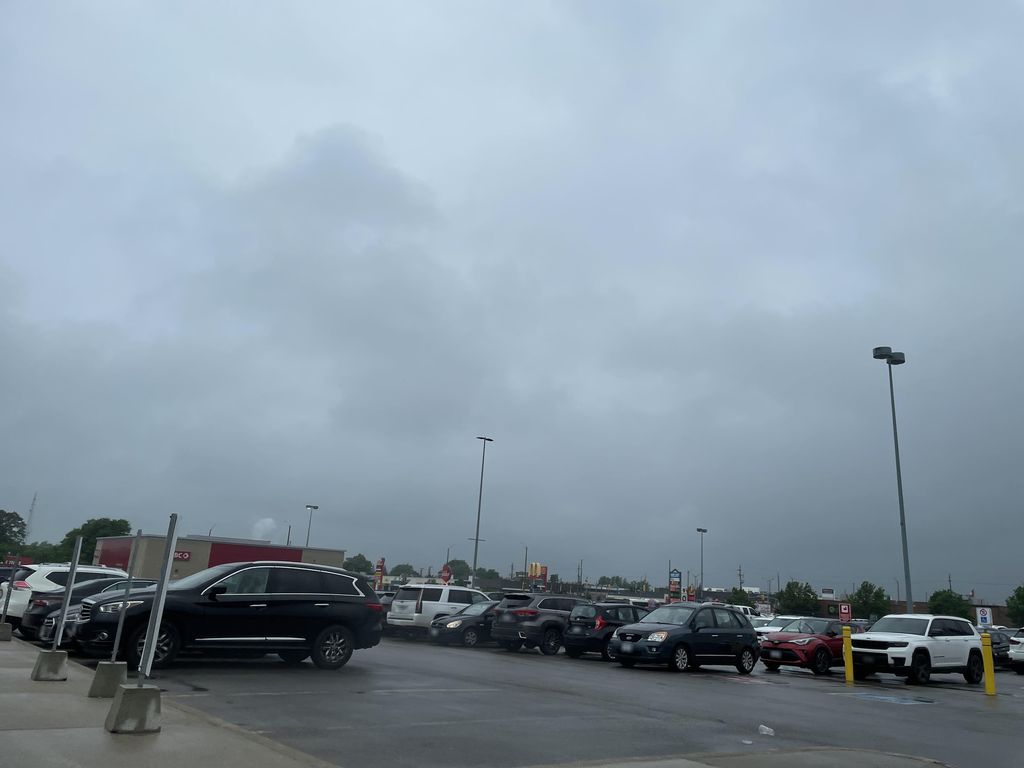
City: kitchener-waterloo